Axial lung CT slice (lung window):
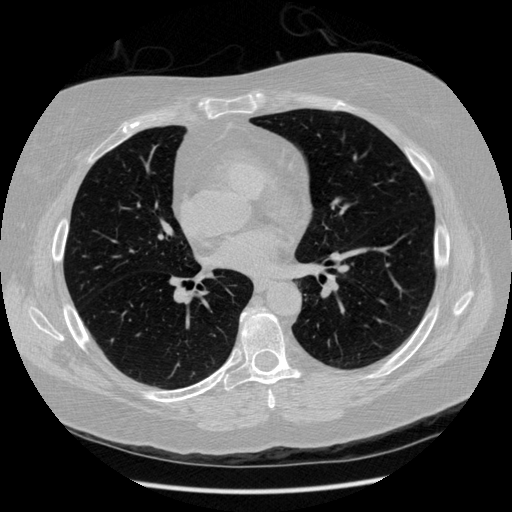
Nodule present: no